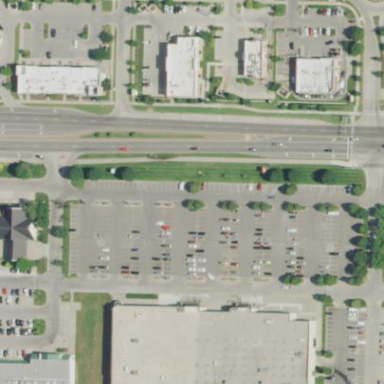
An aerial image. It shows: Retail area.